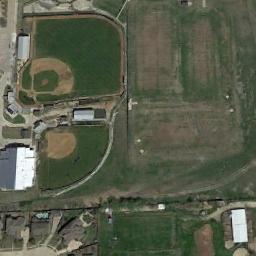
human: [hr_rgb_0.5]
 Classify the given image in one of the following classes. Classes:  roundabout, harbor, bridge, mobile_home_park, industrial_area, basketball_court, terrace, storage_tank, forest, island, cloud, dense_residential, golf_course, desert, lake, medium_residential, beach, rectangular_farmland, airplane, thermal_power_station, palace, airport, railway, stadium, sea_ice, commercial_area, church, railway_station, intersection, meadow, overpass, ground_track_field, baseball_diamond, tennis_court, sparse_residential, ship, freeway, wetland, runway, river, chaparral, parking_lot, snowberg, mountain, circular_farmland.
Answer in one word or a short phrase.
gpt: baseball_diamond